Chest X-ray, AP view. Patient: 66 years old, sex M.
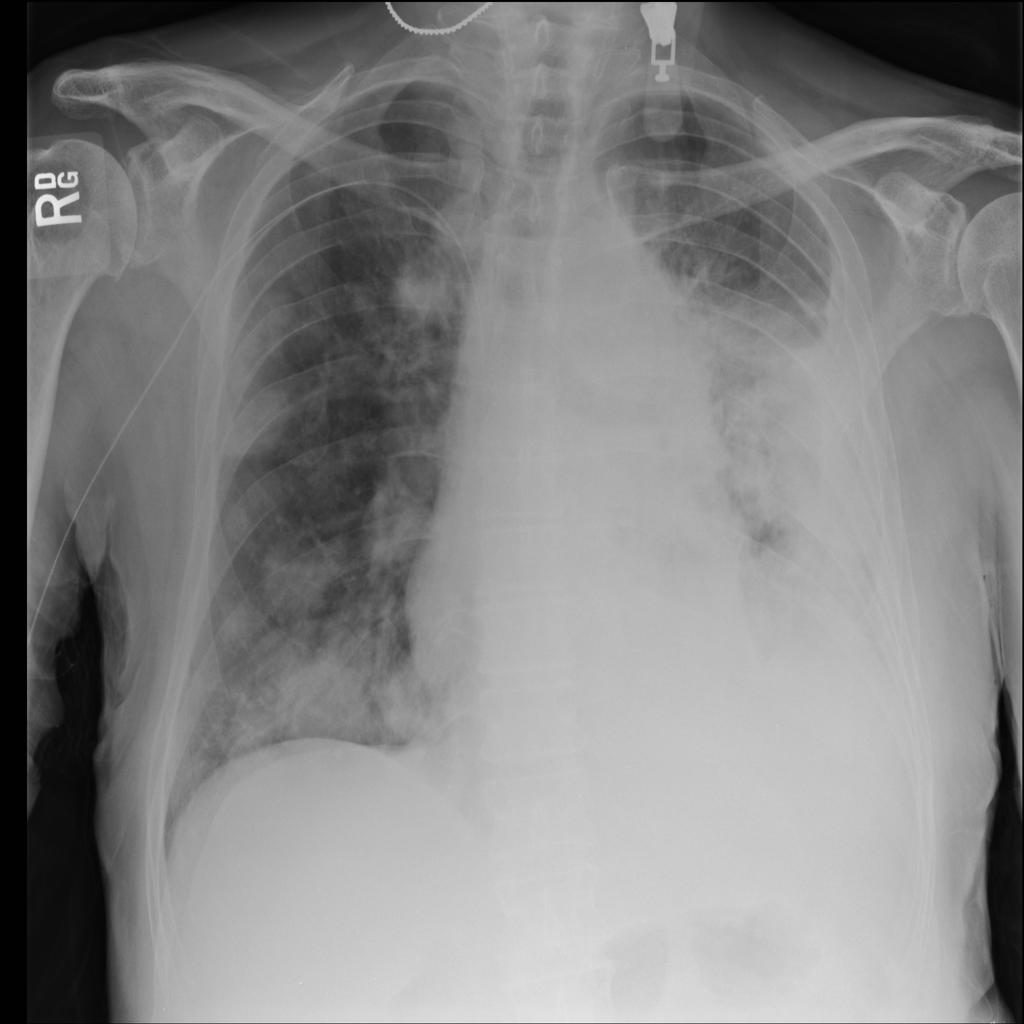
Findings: No Finding